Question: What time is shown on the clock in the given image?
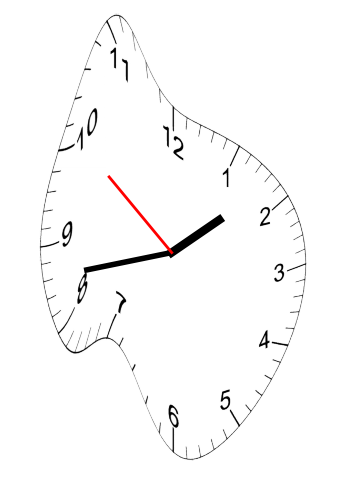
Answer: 01:42:51